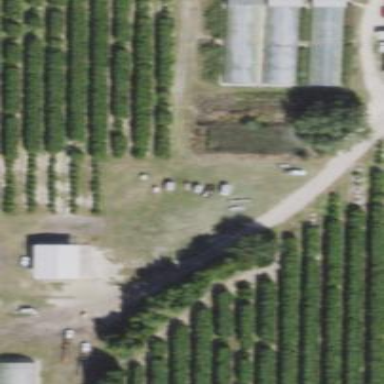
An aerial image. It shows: Plant nursery cultivating trees.